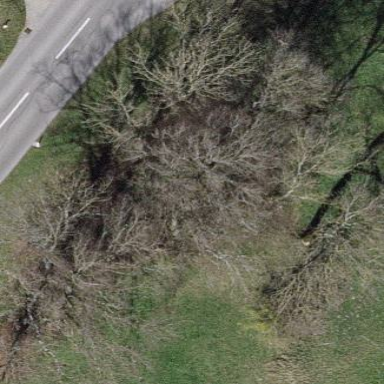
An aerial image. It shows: Beautiful woodland area.